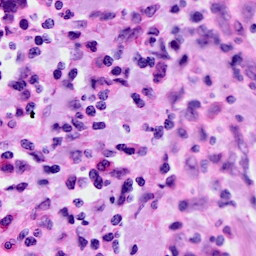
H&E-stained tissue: Cervix